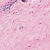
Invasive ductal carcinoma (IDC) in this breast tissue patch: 0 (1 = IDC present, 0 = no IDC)